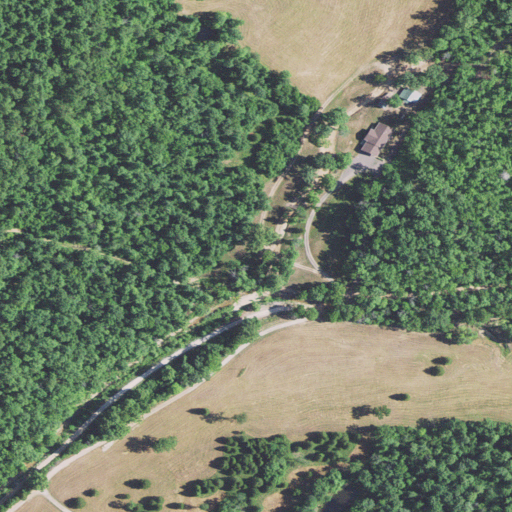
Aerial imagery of valley in Missouri named Dark Hollow containing deciduous forest, grassland, open development, shrub, pasture, and mixed forest